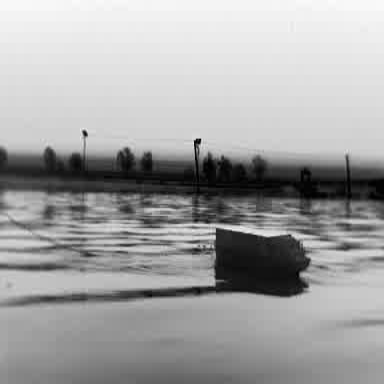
There is a fishing_boat in the infrared image.